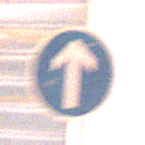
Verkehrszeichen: VorgeschriebeneFahrtrichtungGeradeaus
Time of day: MorningAfternoon
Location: Outdoor (Urban)
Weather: Clear
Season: NotSpecified
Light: Natural